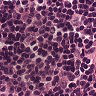
Metastatic tissue present: no